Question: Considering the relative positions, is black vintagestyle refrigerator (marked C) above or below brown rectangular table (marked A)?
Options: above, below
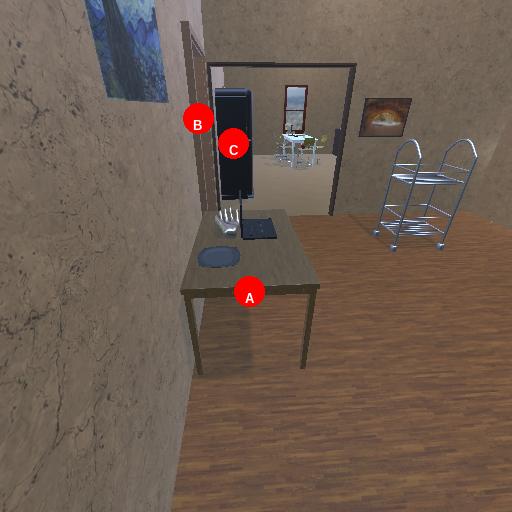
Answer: above